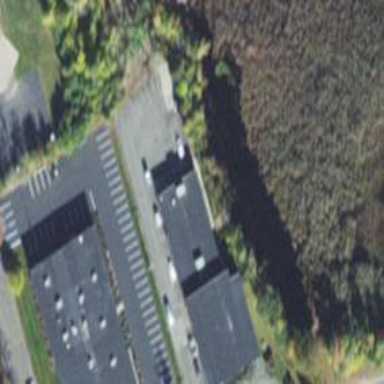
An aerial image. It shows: Commercial building.